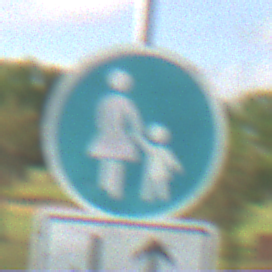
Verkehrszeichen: Gehweg
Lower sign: RichtungsangabeDurchPfeile8
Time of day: MorningAfternoon
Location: Outdoor (Nature)
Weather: PartlyCloudy
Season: NotSpecified
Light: Natural